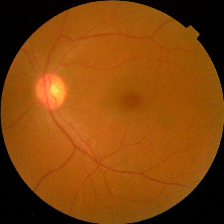
Diabetic retinopathy grade: No DR